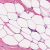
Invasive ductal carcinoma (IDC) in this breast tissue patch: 0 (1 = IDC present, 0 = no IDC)